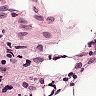
Metastatic tissue present: yes